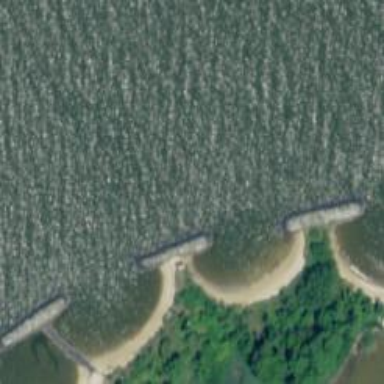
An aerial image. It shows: Breakwater structure.